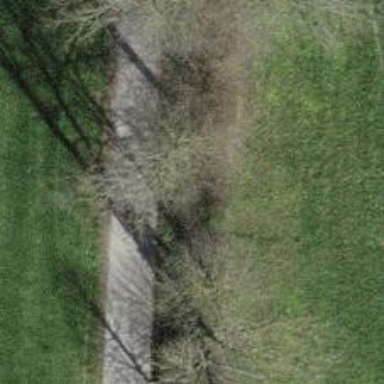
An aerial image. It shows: Hedge barrier.